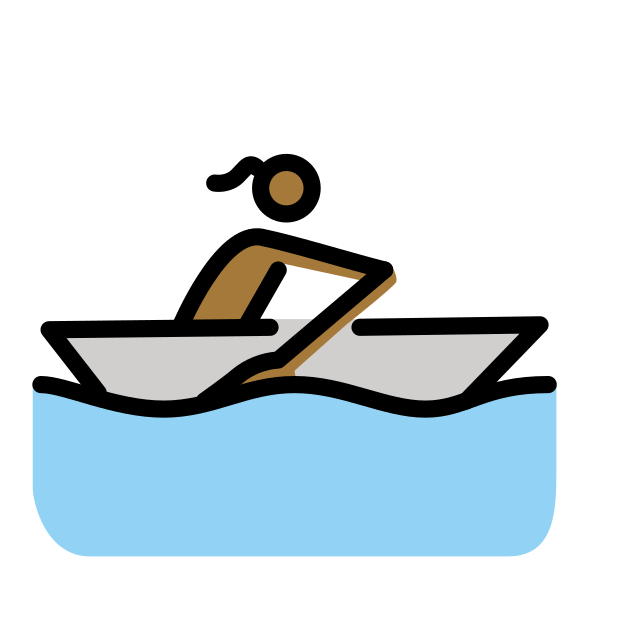
woman rowing boat: medium-dark skin tone